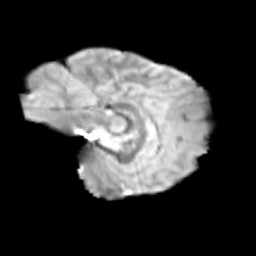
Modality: T2w
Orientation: sagittal
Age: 13
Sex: female
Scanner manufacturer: siemens
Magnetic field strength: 3 T
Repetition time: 3.8 s
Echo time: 0.07 s